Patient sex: M
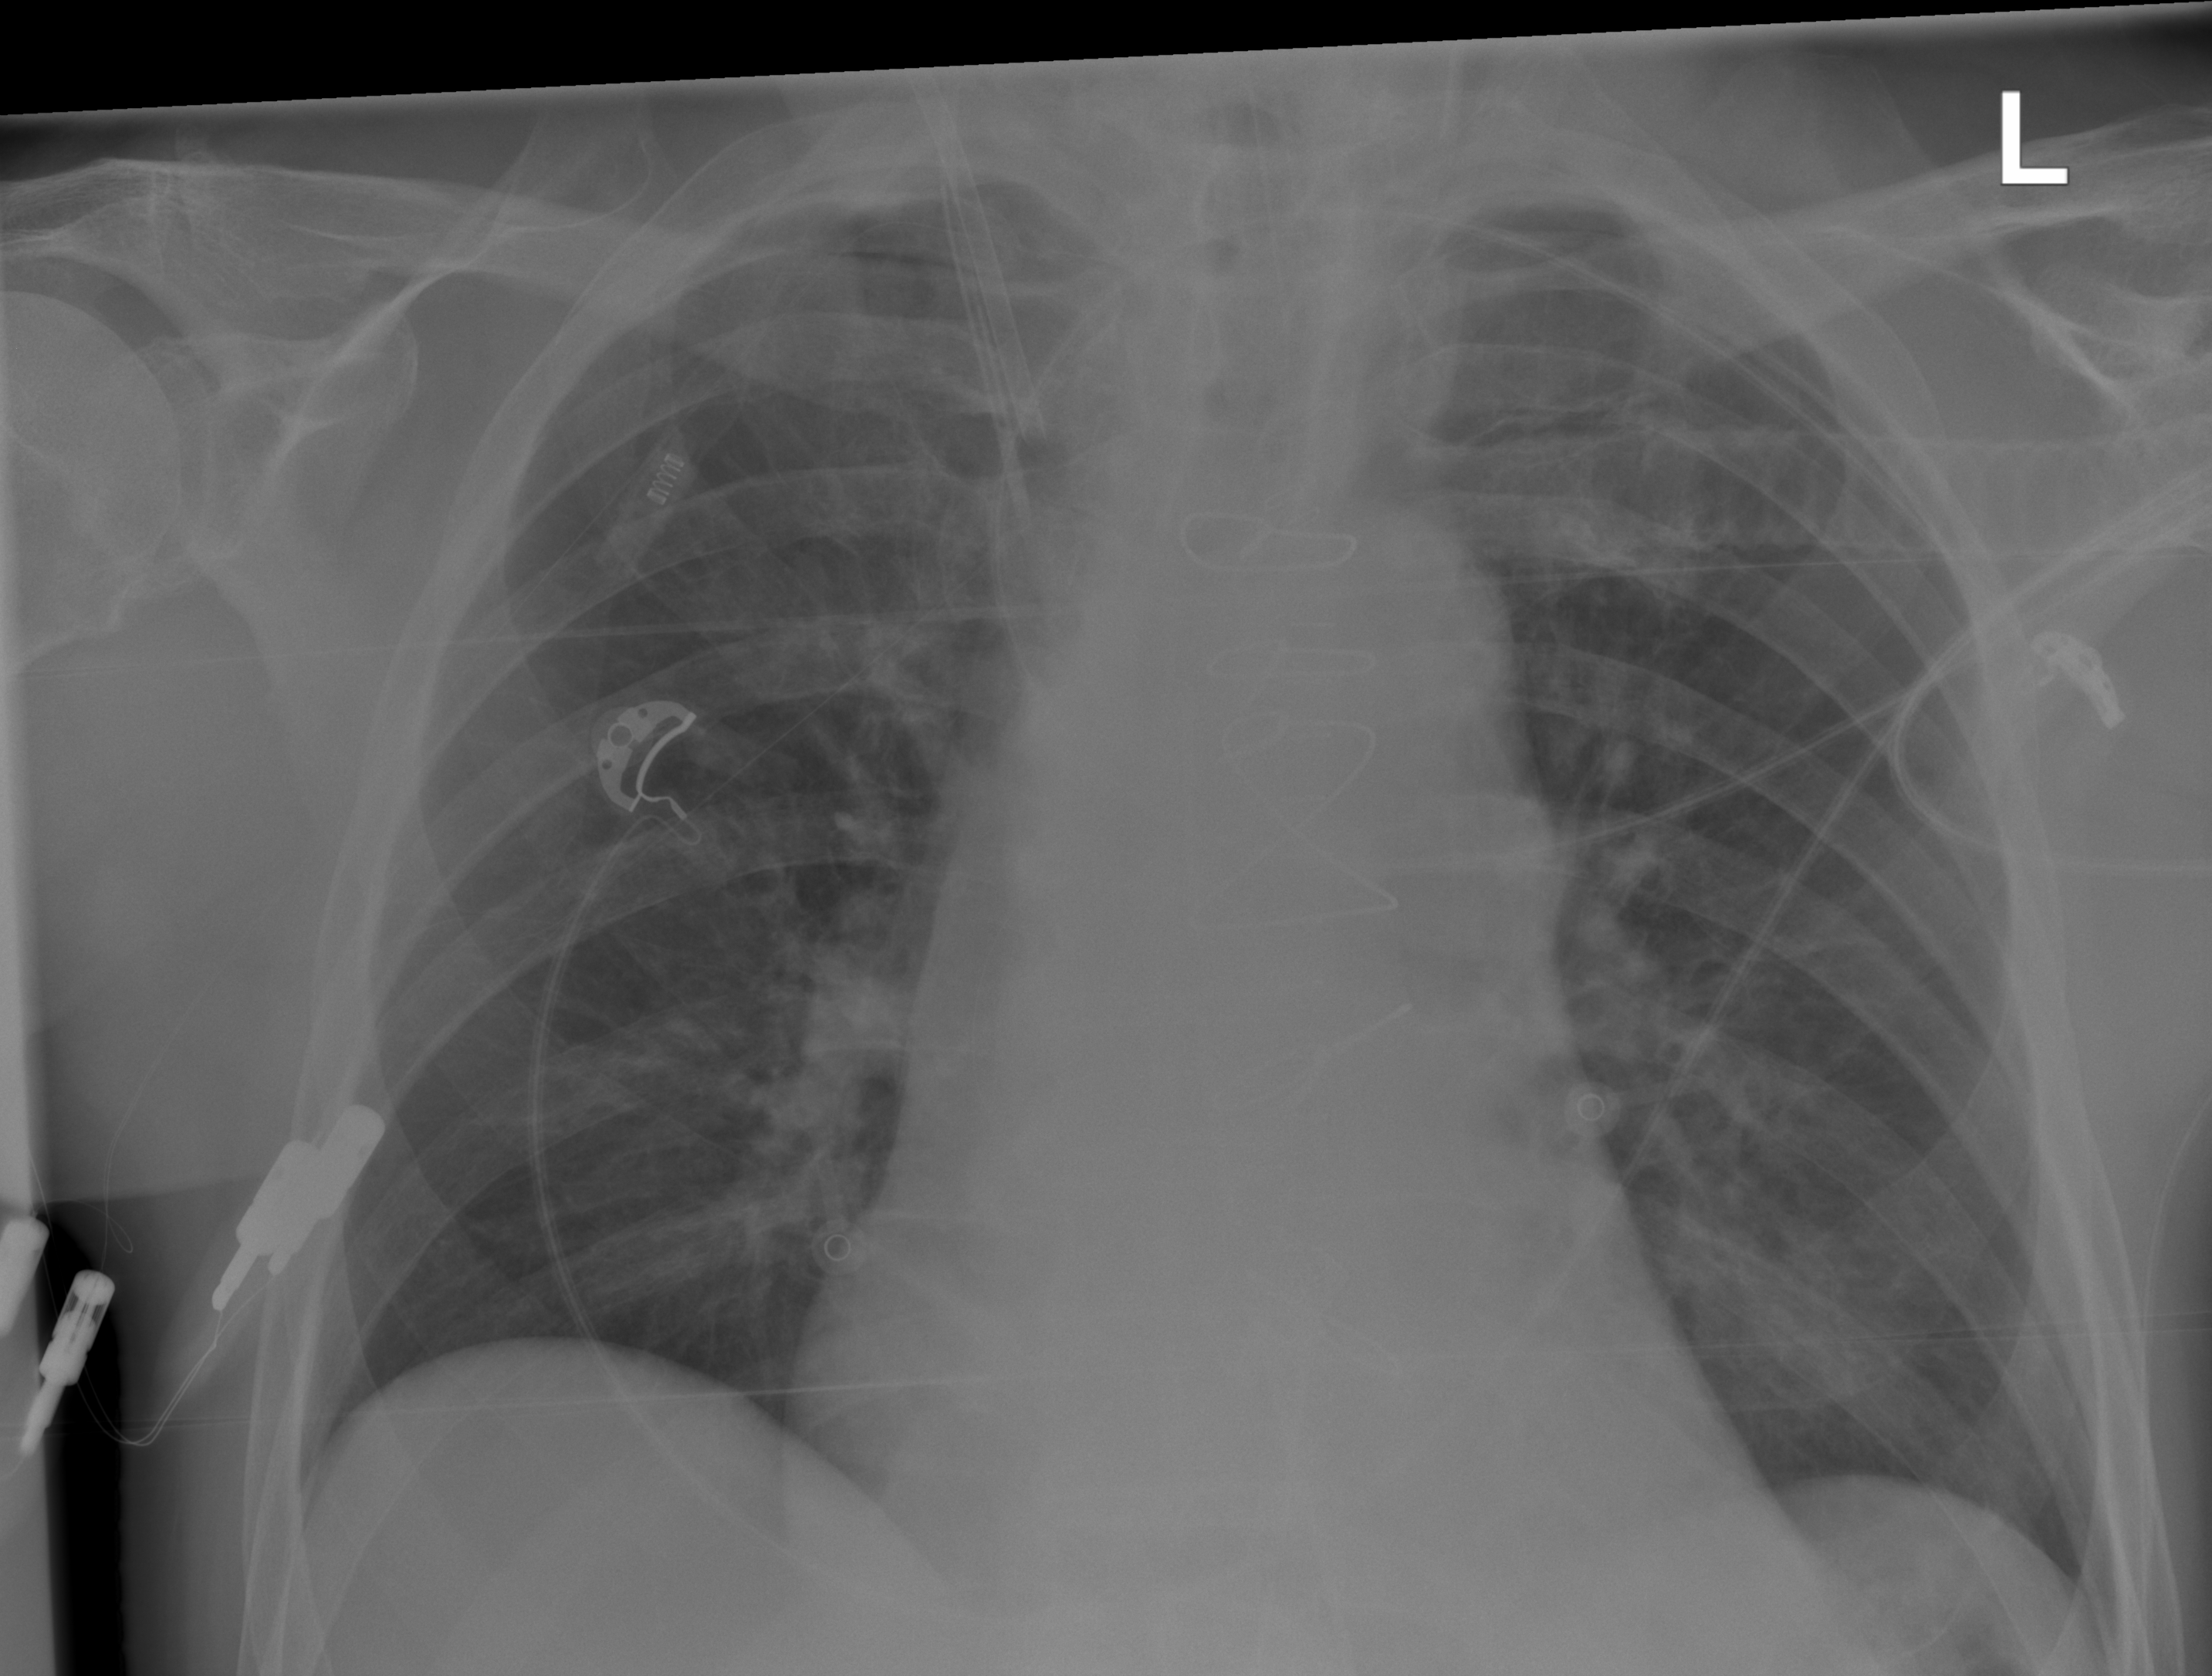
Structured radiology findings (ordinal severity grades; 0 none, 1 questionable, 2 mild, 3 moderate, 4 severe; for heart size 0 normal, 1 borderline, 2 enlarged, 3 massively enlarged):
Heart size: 1
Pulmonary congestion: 0
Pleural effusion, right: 0
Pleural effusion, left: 0
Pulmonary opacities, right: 0
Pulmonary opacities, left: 0
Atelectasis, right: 0
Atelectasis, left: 0